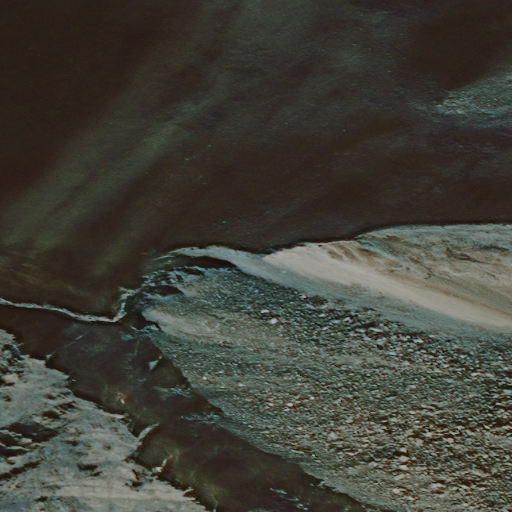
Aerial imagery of mountain in Alaska named Strelshla Mountain containing only unknown